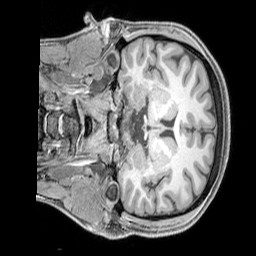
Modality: T1w
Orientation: coronal
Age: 18
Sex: female
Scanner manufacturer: siemens
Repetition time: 2.3 s
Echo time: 0.00226 s